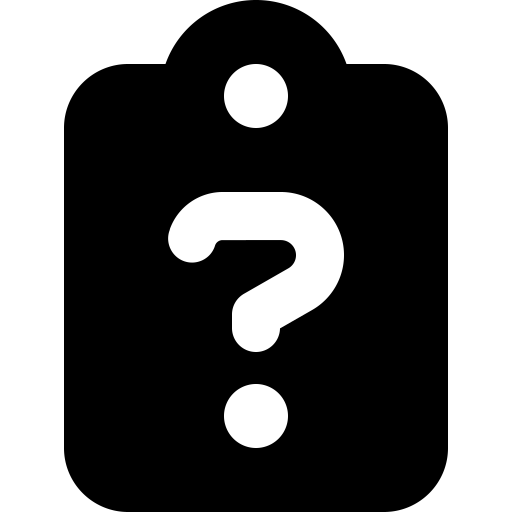
Tags: icon, FontAwesome, fa-icon, solid, clipboard, question